Question: I installed MVC4 side-by-side with MVC3.
When I create a new MVC4 web app project in VS 2010, I get this error:

There is nothing about that on Google.
Any idea ?
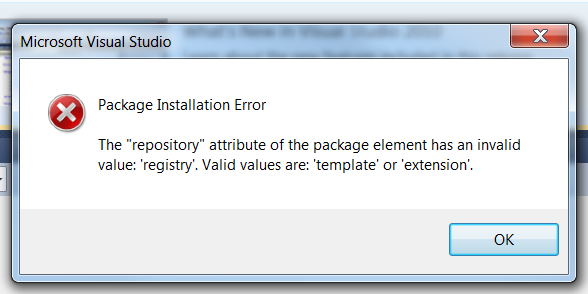
Answer: Thank you to <URL> for the help.
Here's how I solved the issue:
Uninstall NuGet in Windows Add/Remove Programs
Opening the following folder 'C:\Program Files (x86)\Microsoft Visual Studio 10.0\Common7\IDE\Extensions\Microsoft Corporation\NuGet Package Manager'
Delete all folders and files there
Uninstall MVC 4 in Windows Add/Remove Programs then reinstall MVC 4